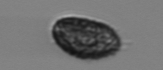
Label: Pseudochattonella_farcimen